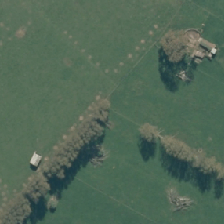
Land cover: deciduous_hardwood